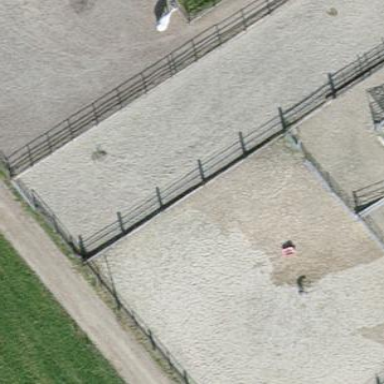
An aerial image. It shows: Equestrian pitch with sand surface for leisure land activities.